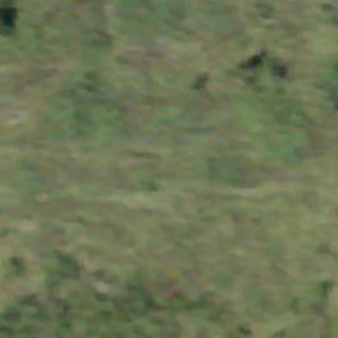
Label: other